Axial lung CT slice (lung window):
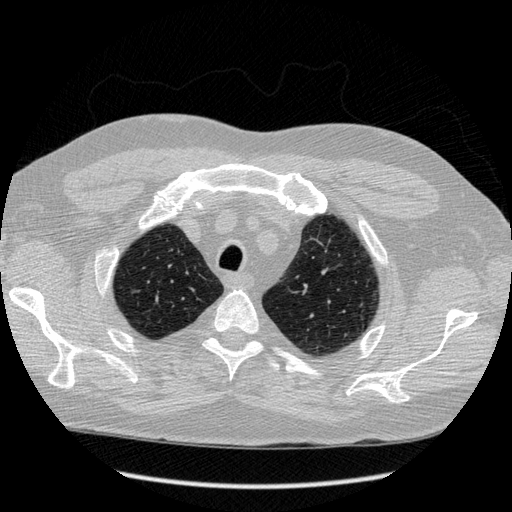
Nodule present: no